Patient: sex F, age 70
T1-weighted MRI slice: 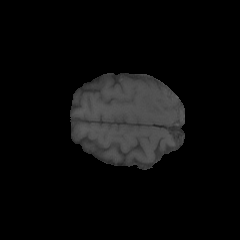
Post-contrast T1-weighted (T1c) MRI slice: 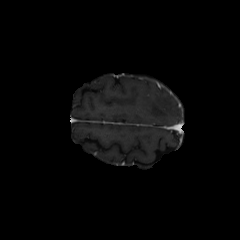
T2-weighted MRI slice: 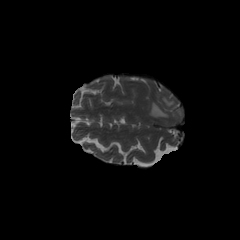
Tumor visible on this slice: yes
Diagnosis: Glioblastoma, IDH-wildtype
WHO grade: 4